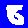
Digit: 8